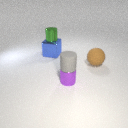
small purple metal cylinder in front of large blue metal cube